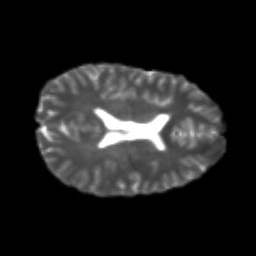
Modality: T2w
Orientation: axial
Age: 21
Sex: male
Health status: healthy
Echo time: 0.074 s